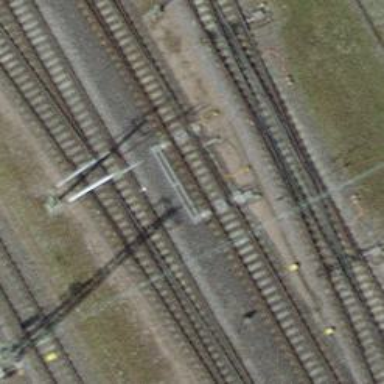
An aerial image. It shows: Railway switch with the turnout on the left side.